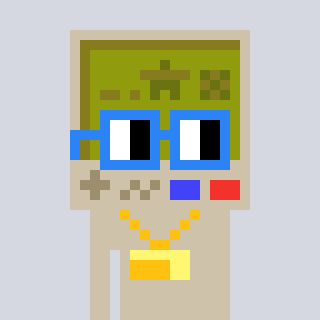
a pixel art character with square blue glasses, a gameboy-shaped head and a bege-colored body on a cool background